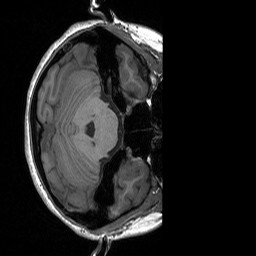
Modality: T1w
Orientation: axial
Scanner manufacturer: siemens
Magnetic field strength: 3 T
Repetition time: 1.76 s
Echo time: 0.0022 s